Question: I'd like to position a JDialog nearby it's parent as showed in this picture:

How can I do that?
Thanks
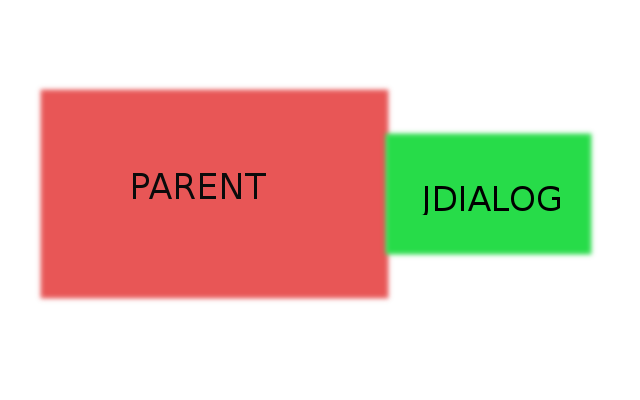
Answer: You could do:
'''
JDialog.setLocation(parent.getX() + parent.getWidth(), parent.getY() + parent.getHeight() - (parent.getHeight() / 2 + JDialog.getHeight() / 2));
'''